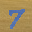
Label: 7